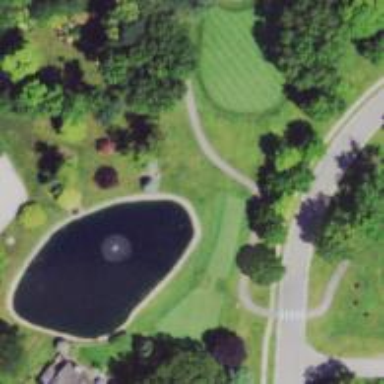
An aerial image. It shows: Path for both road and golf.